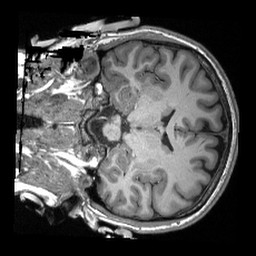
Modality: T1w
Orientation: coronal